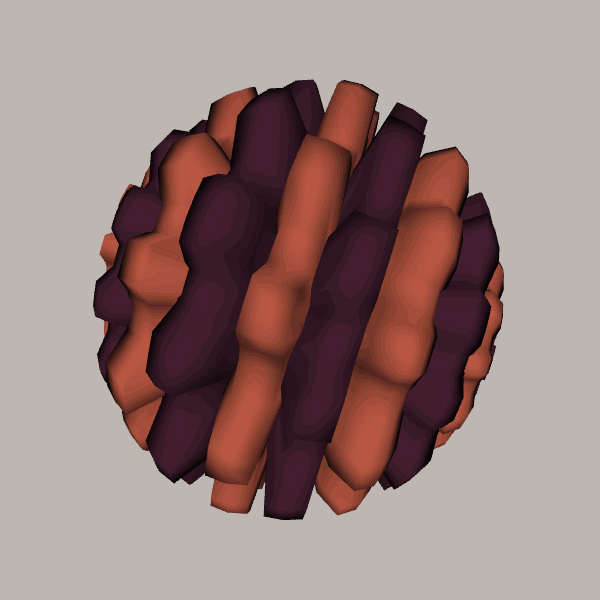
Background: light